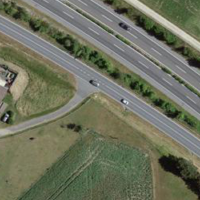
EUNIS habitat code: 57
Species observed at this site:
Vinca major